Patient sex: M
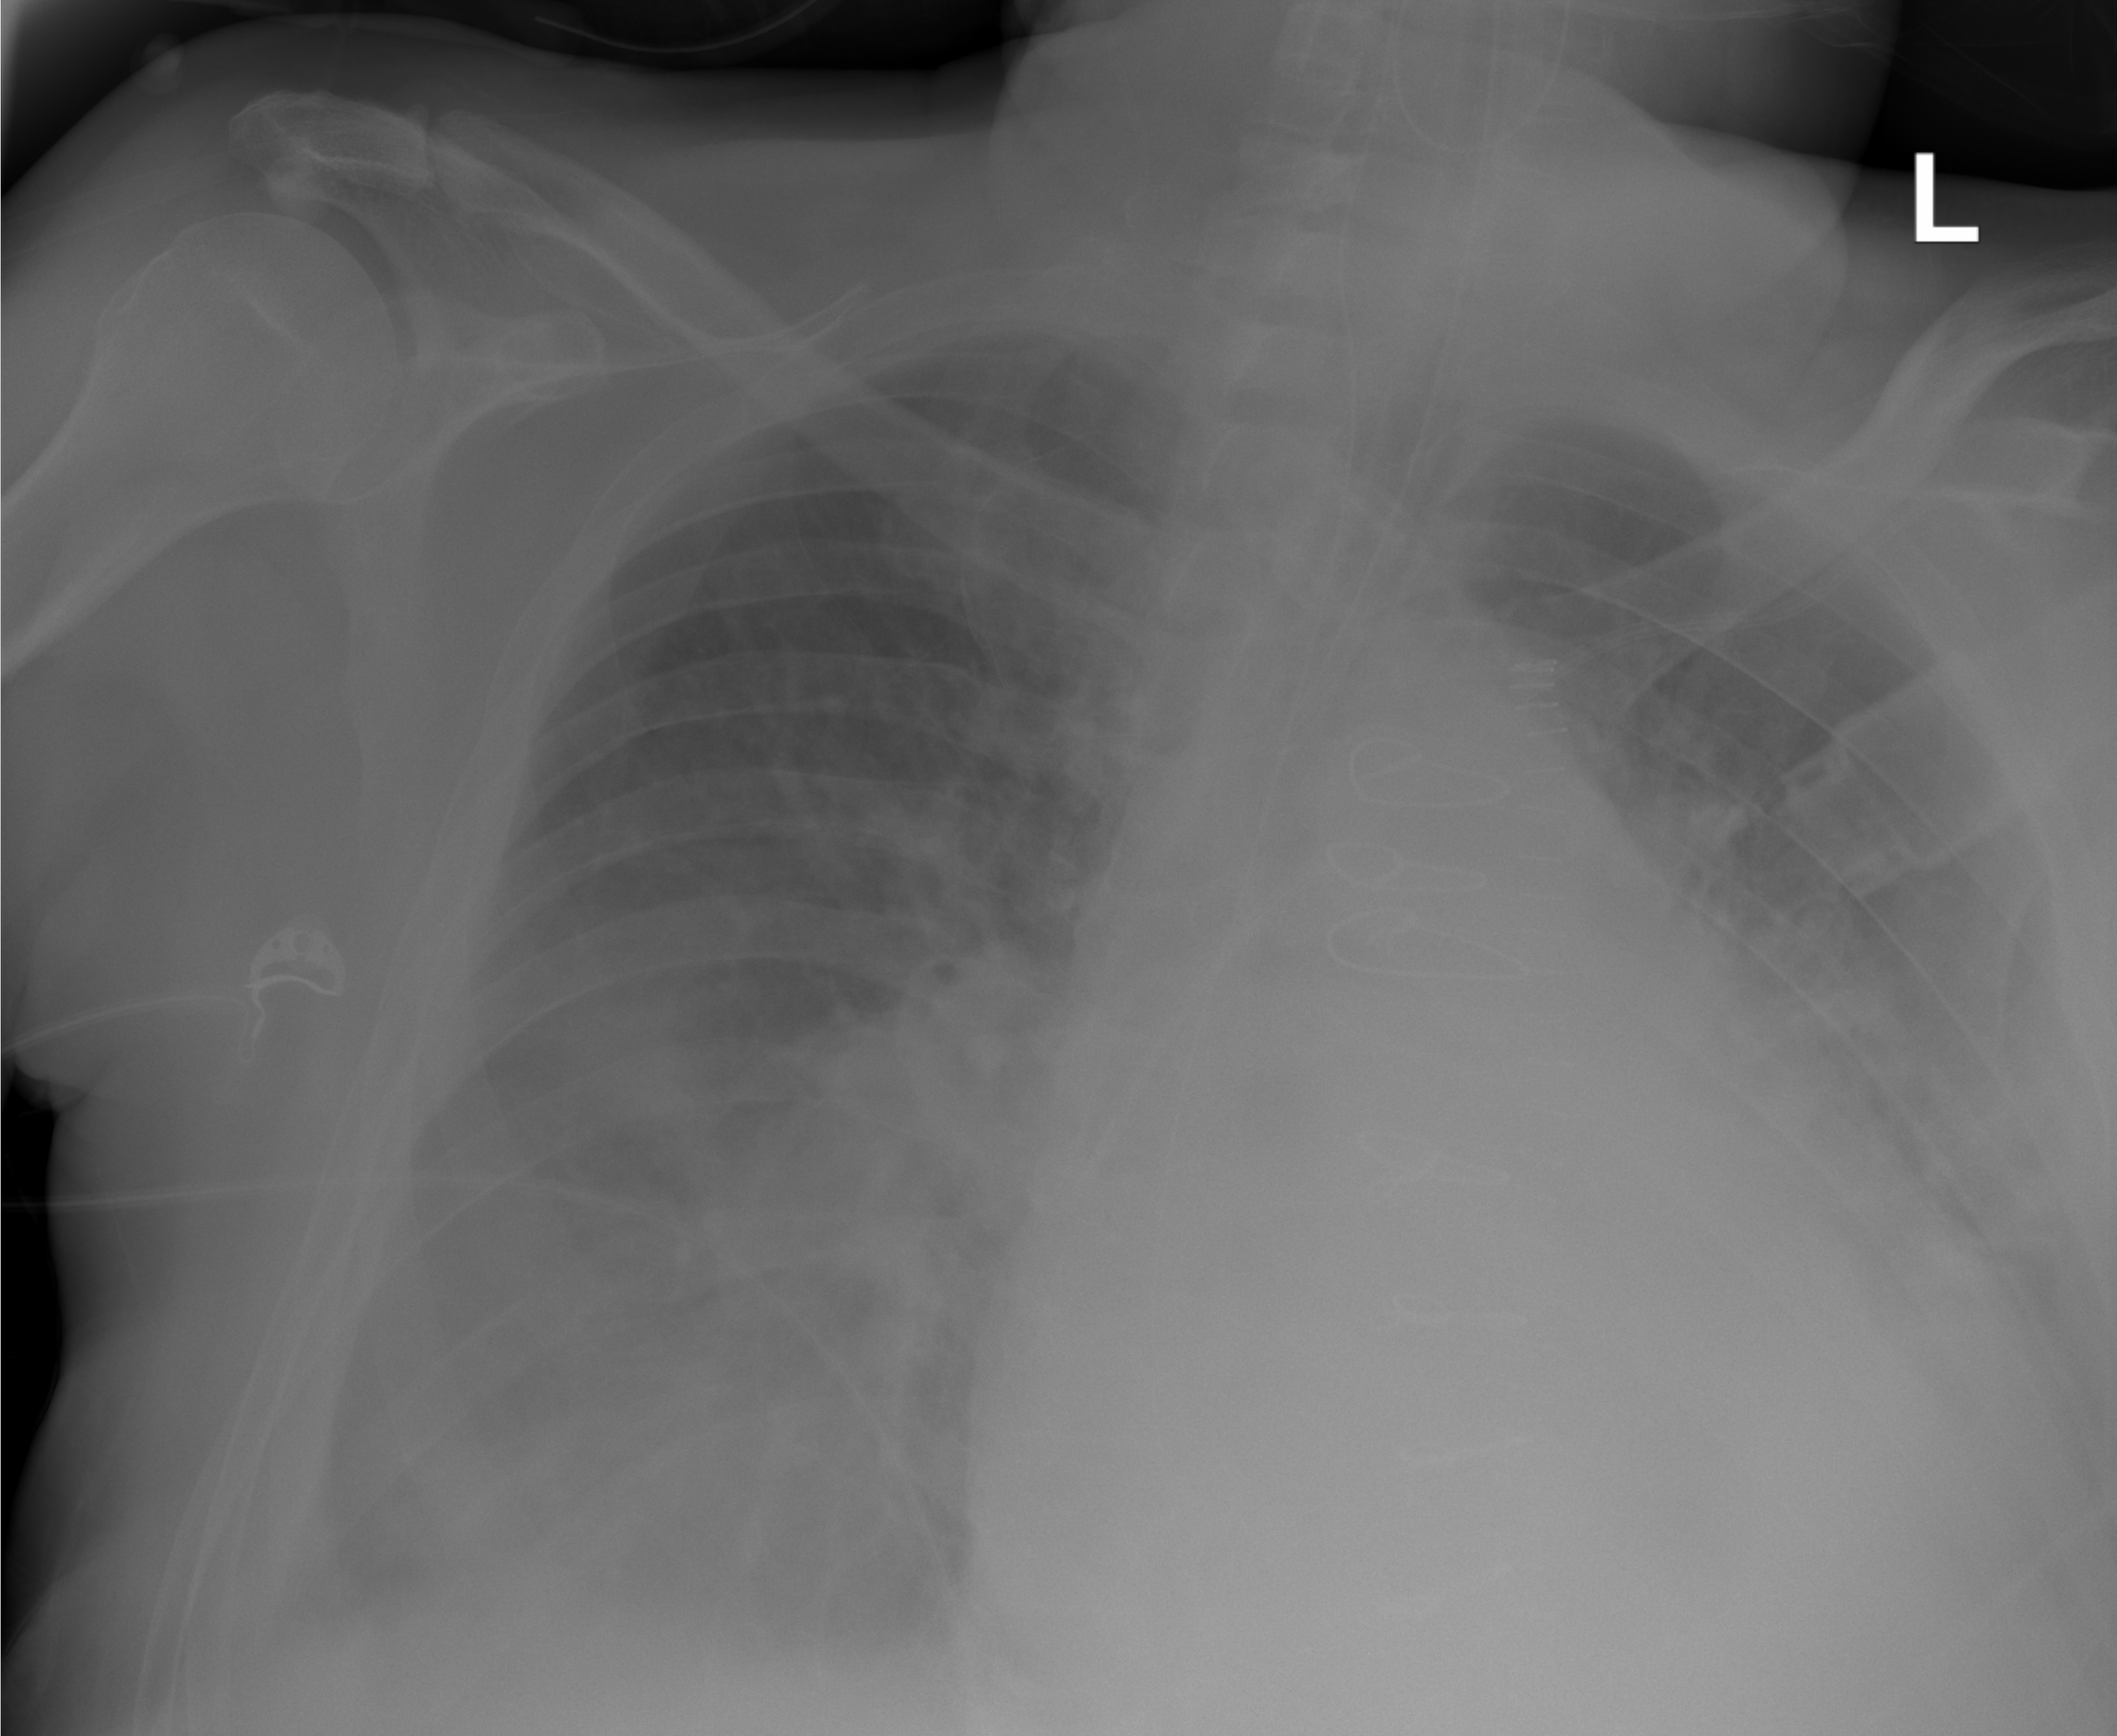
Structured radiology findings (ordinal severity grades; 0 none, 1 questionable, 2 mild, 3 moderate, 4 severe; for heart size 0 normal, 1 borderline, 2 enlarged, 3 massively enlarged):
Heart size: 3
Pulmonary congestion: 2
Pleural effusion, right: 3
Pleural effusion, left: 3
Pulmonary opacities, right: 2
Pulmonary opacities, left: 2
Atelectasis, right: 2
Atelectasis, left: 2